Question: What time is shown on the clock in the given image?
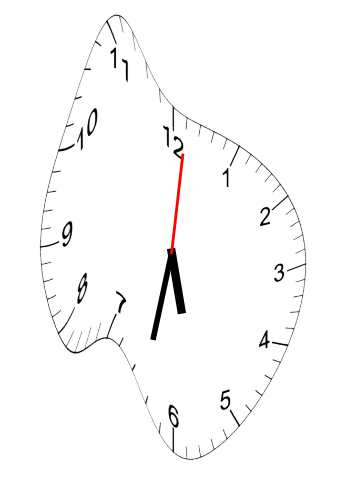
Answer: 05:32:01